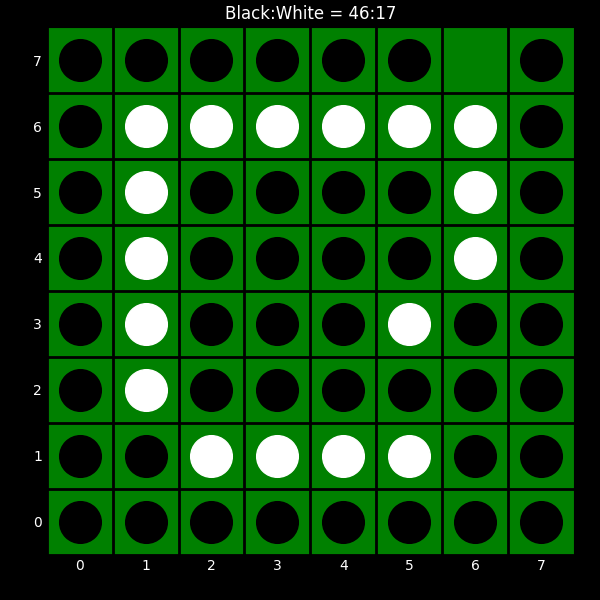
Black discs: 46
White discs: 17